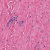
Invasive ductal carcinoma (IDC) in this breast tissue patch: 0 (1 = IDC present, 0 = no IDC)